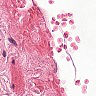
Metastatic tissue present: no